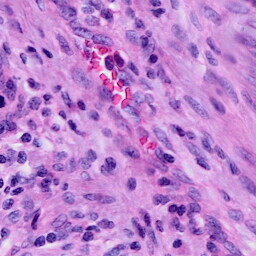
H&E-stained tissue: Cervix